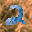
Label: 2